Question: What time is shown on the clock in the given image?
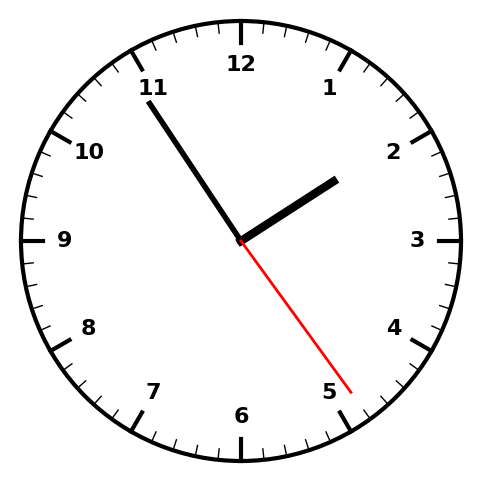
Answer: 01:54:24